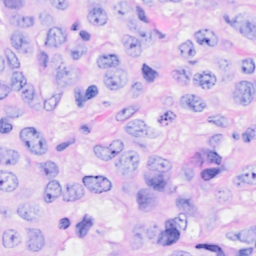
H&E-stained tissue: Breast